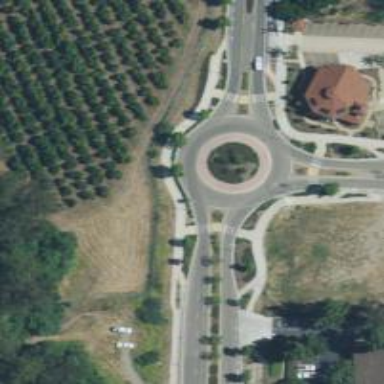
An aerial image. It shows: Secondary road with asphalt surface leading to roundabout.